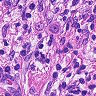
Metastatic tissue present: yes